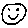
Label: smiley face